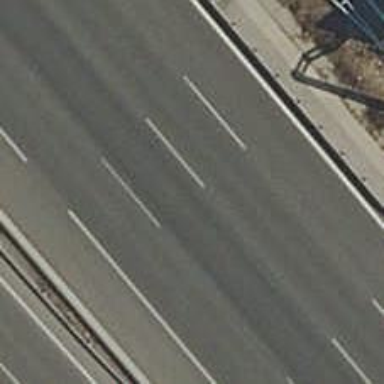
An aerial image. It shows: Asphalt motorway.